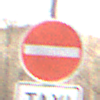
Verkehrszeichen: VerbotDerEinfahrt
Zusatzzeichen unten: BesondereFahrzeugeUndTransportgueter1
Umgebung: Outdoor, Nature
Tageszeit: MorningAfternoon
Wetter: PartlyCloudy
Licht: Natural
Jahreszeit: Winter
Kontrast: MediumContrast